Question: I am making a form using text input fields and selectboxes. Each input is in another form td. I have a problem with the borders of the input fields. Unlike other browsers, Firefox default puts the border inset. By declaring the doctype this problem normally is solved (I use:
'<!DOCTYPE html>'). Anyhow, it won't with selectboxes. Other browsers have no problem with it.

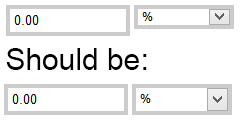
Answer: '<select>' has border-box sizing by default in all browsers. So if you're setting explicit sizes, you'll see the above behavior. You can use '-moz-box-sizing: content-box; box-sizing: content-box' to override the default.